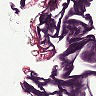
Metastatic tissue present: no